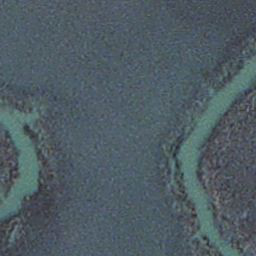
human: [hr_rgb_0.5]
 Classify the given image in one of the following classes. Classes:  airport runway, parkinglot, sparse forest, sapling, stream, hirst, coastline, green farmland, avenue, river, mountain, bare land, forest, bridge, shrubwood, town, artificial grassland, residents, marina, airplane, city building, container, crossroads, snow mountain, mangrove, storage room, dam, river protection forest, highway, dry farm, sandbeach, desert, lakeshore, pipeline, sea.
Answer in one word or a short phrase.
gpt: stream